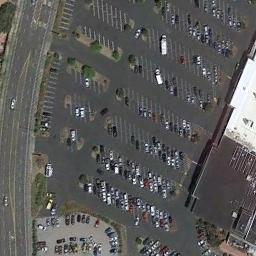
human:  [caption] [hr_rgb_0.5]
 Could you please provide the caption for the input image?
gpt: The parking lot is full of cars next to some buildings .

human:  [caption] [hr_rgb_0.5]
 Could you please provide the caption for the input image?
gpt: The parking lot has lots of neatly arranged cars but some parking spaces are still empty .

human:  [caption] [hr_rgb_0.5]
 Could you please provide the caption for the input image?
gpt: There are many different colors and styles of cars in the parking lot .

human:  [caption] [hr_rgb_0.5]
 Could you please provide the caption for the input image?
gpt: About a third of the parking spaces in the parking lot are occupied .

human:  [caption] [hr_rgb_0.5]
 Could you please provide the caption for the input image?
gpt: There are some cars and many empty space on the parking lot .